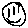
Label: smiley face